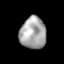
Tissue: lung
Cell type: Others
Senescence score: 0.1977
Nuclear area (px): 814
Mean DAPI intensity: 165.995